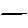
Label: line